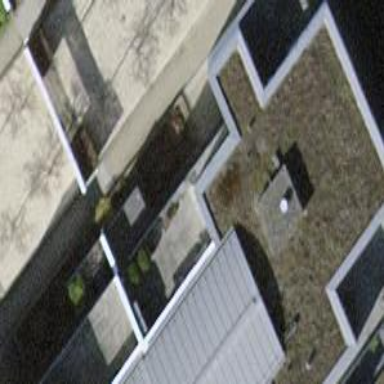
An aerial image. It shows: Building with flat roof.